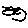
Label: fish